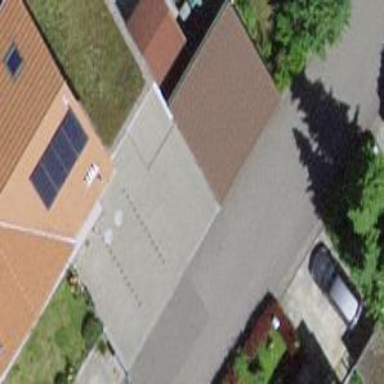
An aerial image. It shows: Garage.